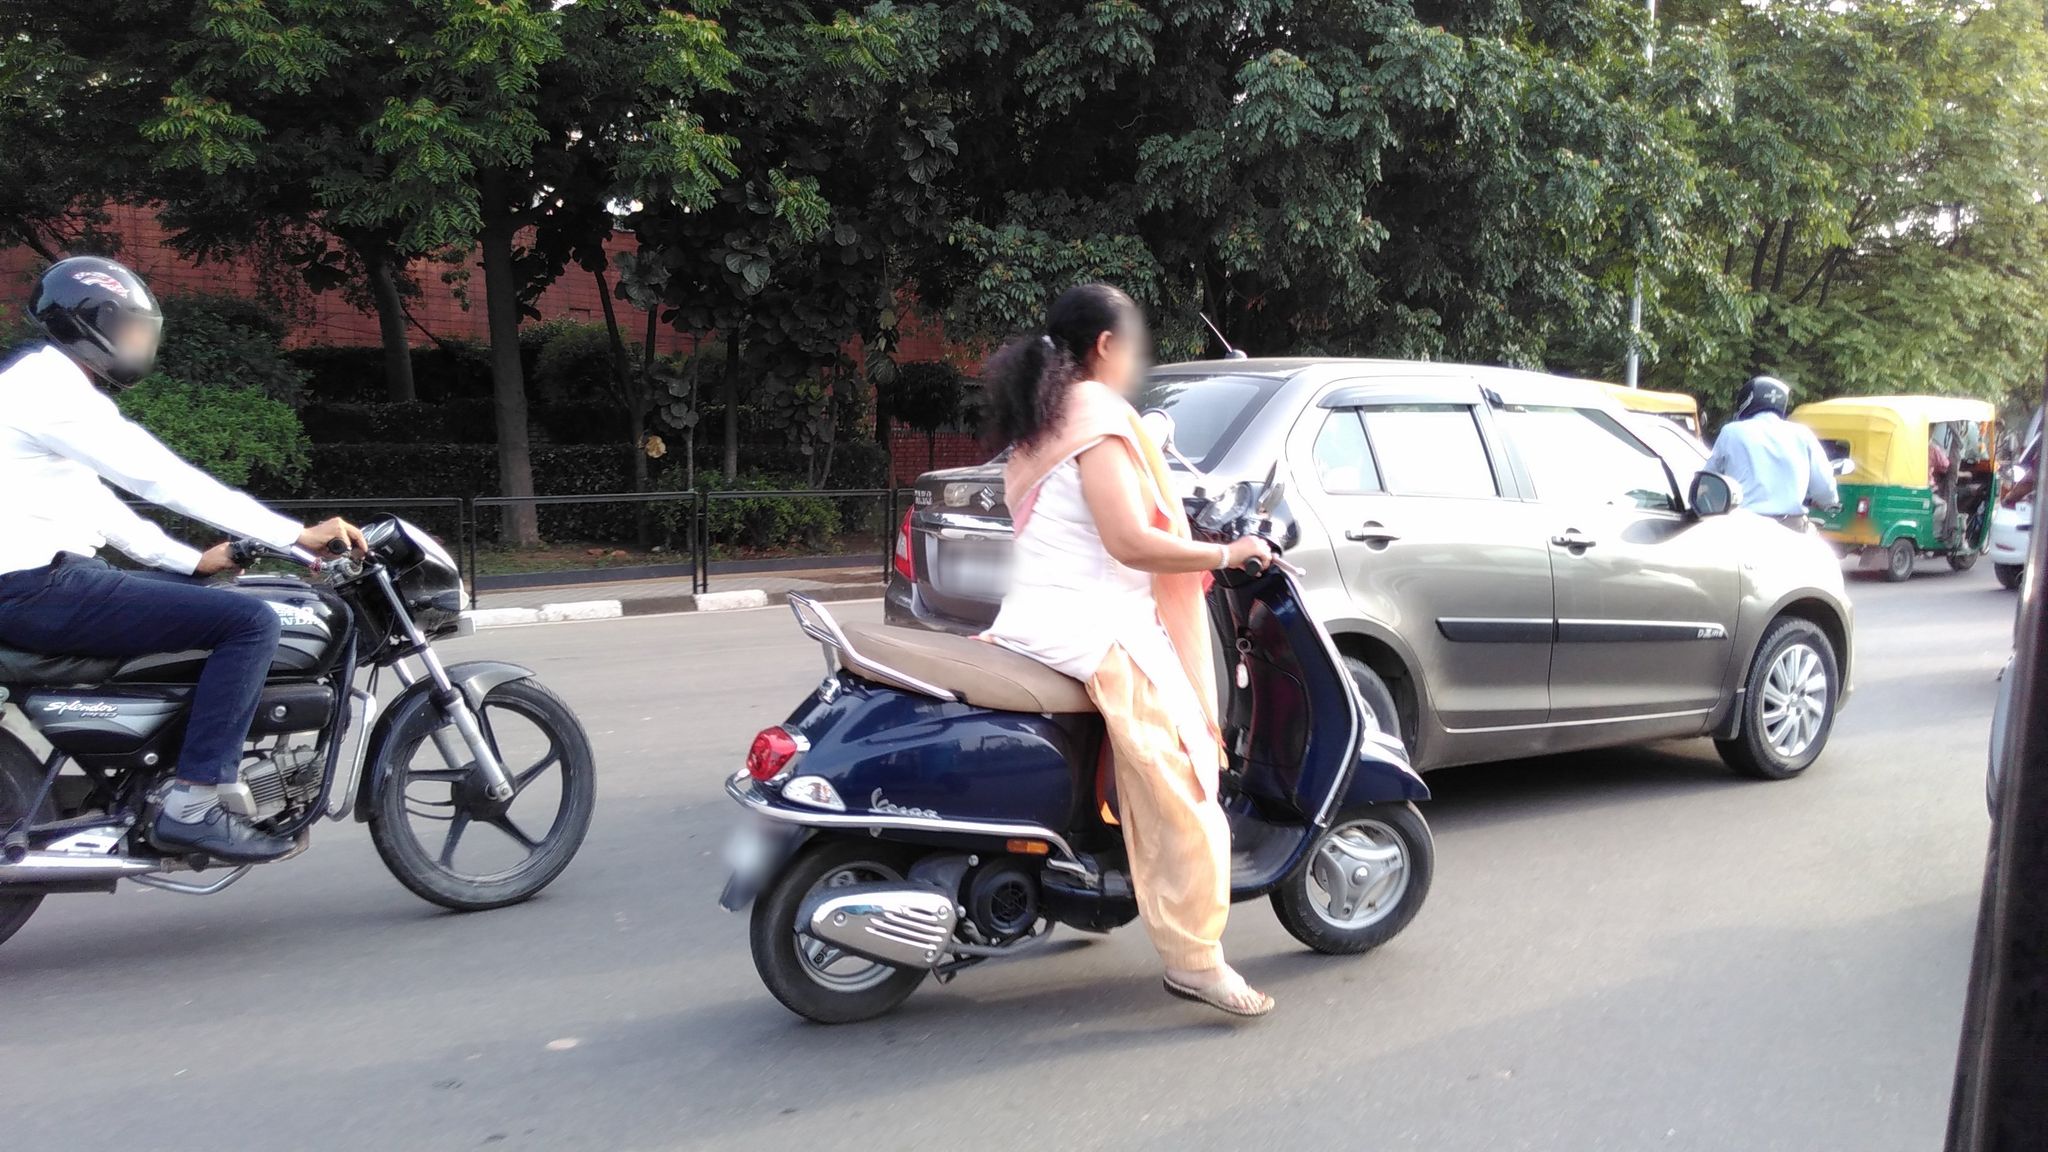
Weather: clear
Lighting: day
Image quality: good
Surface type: walking surface
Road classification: secondary
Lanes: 3.0
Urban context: urban centre
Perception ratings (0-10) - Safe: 4.21, Lively: 8.28, Beautiful: 5.21, Boring: 4.4, Depressing: 3.62, Wealthy: 4.53